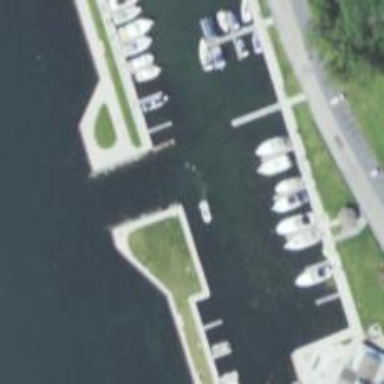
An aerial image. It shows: Marina on leisure land.